Question: I am trying to understand how java servlets work and I'm using netbeans 7.1.1 as my IDE. This is hosted on my dev machine which is an Ubuntu VM running on a windows 7 host OS.
I used the netbeans wizard to set up my simple app, however there must be something I'm not understanding as going to the url 'http://localhost:8080/hssdatabase/' results in the following error message:-
> javax.servlet.ServletException: PWC1397: Wrapper cannot find servlet class hss.index or a class it depends on
Here is my project folder tree:-

Here is my web.xml:-
'''
<?xml version="1.0" encoding="UTF-8"?>
<web-app version="3.0" xmlns="http://java.sun.com/xml/ns/javaee" xmlns:xsi="http://www.w3.org/2001/XMLSchema-instance" xsi:schemaLocation="http://java.sun.com/xml/ns/javaee http://java.sun.com/xml/ns/javaee/web-app_3_0.xsd">
<servlet>
<servlet-name>index</servlet-name>
<servlet-class>hss.index</servlet-class>
</servlet>
<servlet-mapping>
<servlet-name>index</servlet-name>
<url-pattern>/*</url-pattern>
</servlet-mapping>
</web-app>
'''
I also tried:-
'''
<url-pattern>/index</url-pattern>
'''
and going to 'http://localhost:8080/hssdatabase/index', but that had the same result.
To deploy the app I used the new project wizard to set up a basic project, then deleted the jsp that was generated. Then deleted everything in web.xml between the tags and then used the new servlet wizard to create the servlet and fill in web.xml. I'm interested in understanding why this doesn't work rather than inspecting the steps I took to get here. I'm trying to understand the web.xml and it's relationship with the servlet at the moment. Could it be the xmlns declarations that are wrong?
And my index.java is just the bog standard default servlet generated by netbeans, so I don't think it's worth posting it here.
My question is: Is there something missing or wrong in the web.xml?
I have read everything I can find about it, but can't see anything wrong with it.
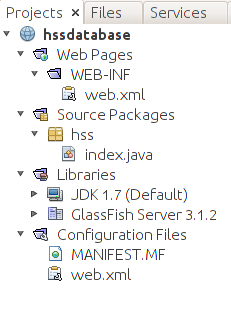
Answer: The message indicates that your hss/index.java file did not compile OR one of the files that it depends on is not in the classpath. You may want to look at the ant output associated with 'Run' or 'Deploy' action's execution. The output should look something like this:
'''
init:
deps-module-jar:
deps-ear-jar:
deps-jar:
Created dir: /Users/vkraemer/NetBeansProjects/WebApplication37/build/web/WEB-INF/classes
Created dir: /Users/vkraemer/NetBeansProjects/WebApplication37/build/web/META-INF
Copying 1 file to /Users/vkraemer/NetBeansProjects/WebApplication37/build/web/META-INF
Copying 2 files to /Users/vkraemer/NetBeansProjects/WebApplication37/build/web
library-inclusion-in-archive:
library-inclusion-in-manifest:
Created dir: /Users/vkraemer/NetBeansProjects/WebApplication37/build/empty
Created dir: /Users/vkraemer/NetBeansProjects/WebApplication37/build/generated-sources/ap-source-output
compile:
compile-jsps:
In-place deployment at /Users/vkraemer/NetBeansProjects/WebApplication37/build/web
Initializing...
run-deploy:
Browsing: http://localhost:8080/WebApplication37
run-display-browser:
run:
BUILD SUCCESSFUL (total time: 1 second)
'''
You should also verify that the index.class file is in the $projectroot/build/web/WEB-INF/classes/hss directory. The best way to check that out is to use the Files explorer.